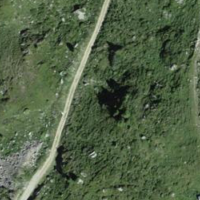
EUNIS habitat code: 26
Species observed at this site:
Arnica montana
Agriades glandon